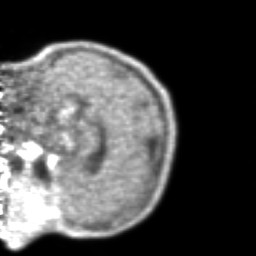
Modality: PET
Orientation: sagittal
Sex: female
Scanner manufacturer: ge